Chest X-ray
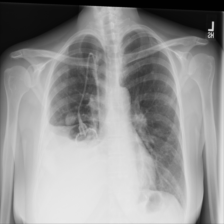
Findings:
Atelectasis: negative
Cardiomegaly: negative
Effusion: positive
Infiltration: negative
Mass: negative
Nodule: negative
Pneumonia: negative
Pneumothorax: negative
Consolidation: negative
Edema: negative
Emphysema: negative
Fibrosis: negative
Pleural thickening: negative
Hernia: negative